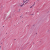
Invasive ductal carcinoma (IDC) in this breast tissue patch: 1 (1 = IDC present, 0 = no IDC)